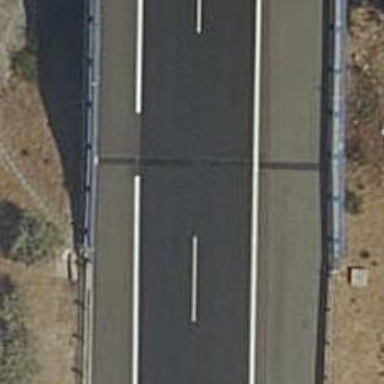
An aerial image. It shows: Bridge over motorway.